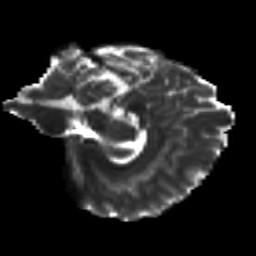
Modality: T2w
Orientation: sagittal
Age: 21
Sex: female
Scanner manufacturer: siemens
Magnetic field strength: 3 T
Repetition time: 8.8 s
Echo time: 0.085 s